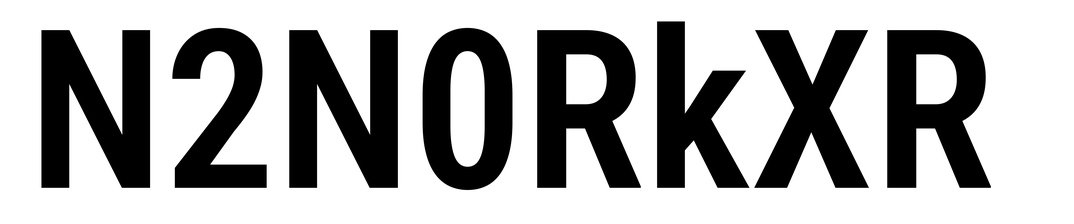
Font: Roboto_Condensed_SemiBold